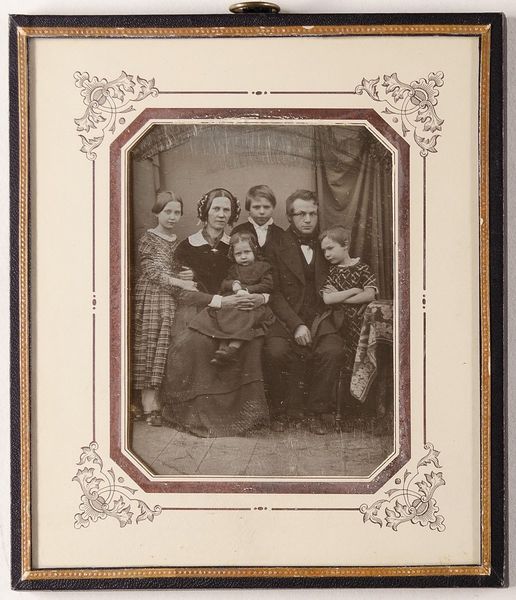
Titel: Unbekanntes Ehepaar mit vier Kindern
Standort: Hamburg
Institution: Museum für Kunst und Gewerbe Hamburg
Schlagwörter: mann, frau, gruppenportrait, portrait, figur, eltern, kind, kinder, foto, fotografie, photographie, photo, kinderbild, lichtbild, daguerreotypie, kinderdarstellung, bildwerke, angewandte und bildende kunst, hessische systematik, porträt, porträtfotografie, porträtphotographie, gruppenporträt